Question: Count the number of objects in the diagram.
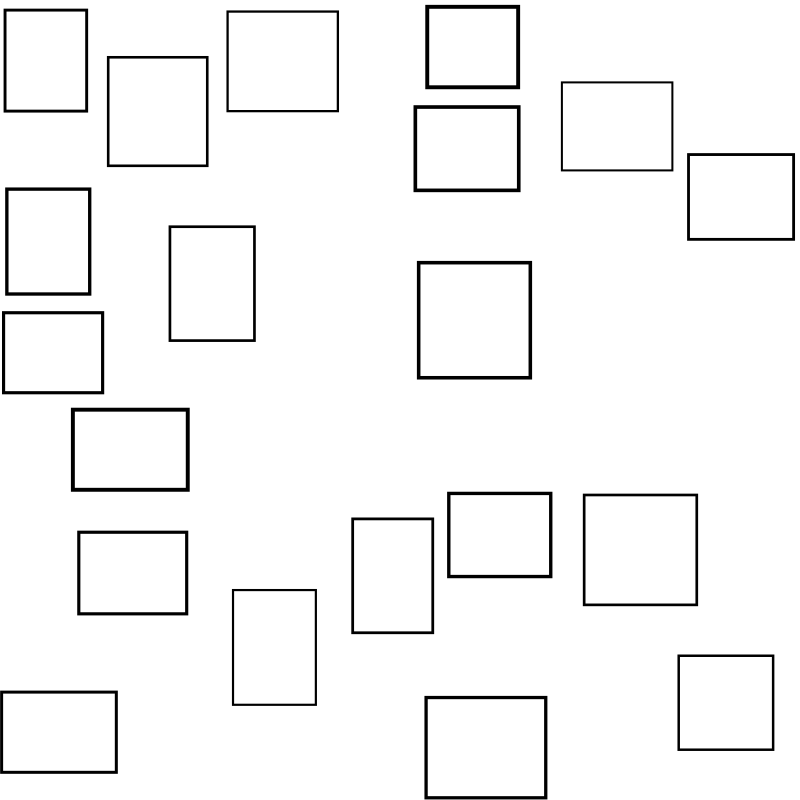
Answer: 20